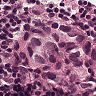
Metastatic tissue present: yes